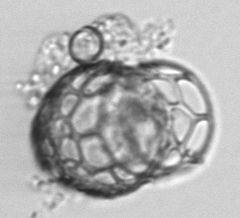
Label: Dictyocysta